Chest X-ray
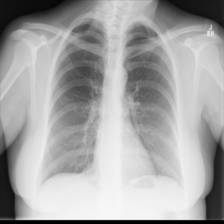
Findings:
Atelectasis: negative
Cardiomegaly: negative
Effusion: negative
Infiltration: negative
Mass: negative
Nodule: negative
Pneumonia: negative
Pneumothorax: negative
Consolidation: negative
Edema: negative
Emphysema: negative
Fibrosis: negative
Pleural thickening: negative
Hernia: negative